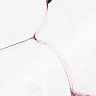
Metastatic tissue present: no